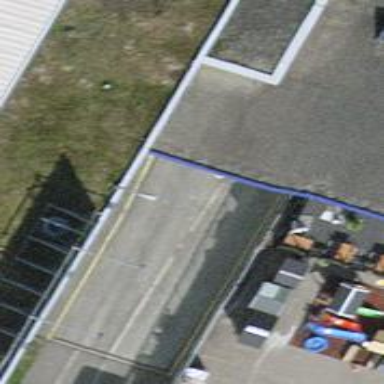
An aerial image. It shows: Parking entrance.